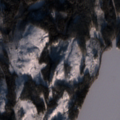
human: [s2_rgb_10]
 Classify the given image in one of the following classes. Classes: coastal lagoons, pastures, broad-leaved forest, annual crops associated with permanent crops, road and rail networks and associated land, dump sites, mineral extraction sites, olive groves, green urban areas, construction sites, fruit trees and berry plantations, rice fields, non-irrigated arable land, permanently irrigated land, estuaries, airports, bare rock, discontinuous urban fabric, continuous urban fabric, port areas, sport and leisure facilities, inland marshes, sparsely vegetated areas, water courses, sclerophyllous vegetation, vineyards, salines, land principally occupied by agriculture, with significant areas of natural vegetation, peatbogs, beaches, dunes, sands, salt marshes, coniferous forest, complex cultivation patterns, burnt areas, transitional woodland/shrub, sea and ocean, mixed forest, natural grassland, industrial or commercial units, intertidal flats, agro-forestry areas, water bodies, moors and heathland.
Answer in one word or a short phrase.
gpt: coniferous forest, mixed forest, transitional woodland/shrub, water bodies